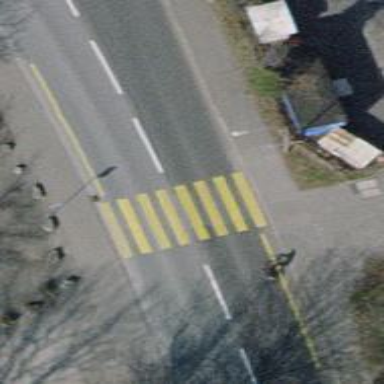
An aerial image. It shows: Zebra crossing on the road.